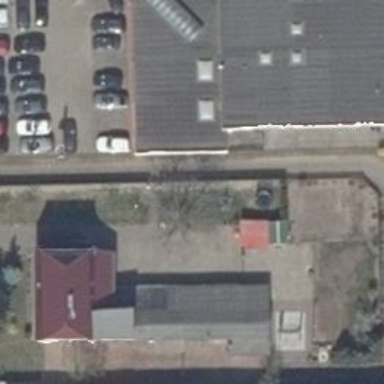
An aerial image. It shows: Car shop.